Question: I am using Google charts for representing my data in graphical format. but I have the requirement to display one of the graph in format like below.. Technically its similar to pie chart but in straight line.

Do you guys know any javascript library I can use to get this format.
Thanks
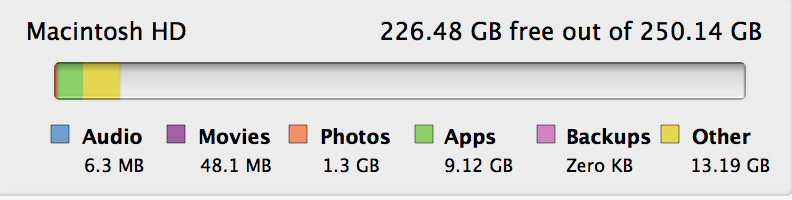
Answer: Your typical bar chart is not similar to what you want, but playing around with the data and the chart options you can reach something pretty similar:
'''
google.setOnLoadCallback(drawChart);
function drawChart() {
//your data in kbytes
var data = {Free: 226480000, Audio: 6300, Movies: 48100, Photos: <PHONE>, Apps: <PHONE>, Backups: 0, Other: <PHONE> }
var sorted_data=[]; // seems you want it sorted by lowest to highest
var total=0; // total space
for(var key in data){
total+=data[key];
if(key != 'Free'){
sorted_data.push([key + ' '+ bytesToSize(data[key]), {v:data[key], f:bytesToSize(data[key]) }]) // add the label we will use and the size for the bar
}
}
sorted_data.sort(function(a,b){return a[1]-b[1]}) // sort by size, lowest to highest
sorted_data.push(['Free' + bytesToSize(data.Free), data.Free]) // add free space to the end of the array
var chart_data=[['Machine'], ['']];
for(var i=0;i<sorted_data.length;i++){
chart_data[0].push(sorted_data[i][0]); // add the label
chart_data[1].push(sorted_data[i][1]); // add the value
}
var title = 'Macintosh HD ' + bytesToSize(data.Free) + ' free out of ' + bytesToSize(total); // create title (if you want to have one part on the right and the other on left, add it with html and put title='')
chart_data = google.visualization.arrayToDataTable(chart_data);
var options = {
title: title,
isStacked: true,
legend:{position:'bottom'}, // put legends on bottom
hAxis: {gridlines:{color:'transparent'}, ticks:[]}, // remove gridlines and ticks
height: 200, // little height, we don't need much
series:{}
};
var cols=chart_data.getNumberOfColumns()-2;
options.series[cols]={color:'transparent', visibleInLegend: false} // put free space as transparent
var chart = new google.visualization.BarChart(document.getElementById('chart_div'));
chart.draw(chart_data, options);
}
function bytesToSize(kbytes) { //function that translates kbytes to the fortmat you wanted
var bytes=kbytes*1000;
if(bytes == 0) return '0 Byte';
var k = 1000;
var sizes = ['Bytes', 'KB', 'MB', 'GB', 'TB', 'PB', 'EB', 'ZB', 'YB'];
var i = Math.floor(Math.log(bytes) / Math.log(k));
return (bytes / Math.pow(k, i)).toPrecision(3) + ' ' + sizes[i];
}
'''
Working Fiddle: <URL>